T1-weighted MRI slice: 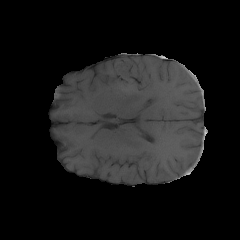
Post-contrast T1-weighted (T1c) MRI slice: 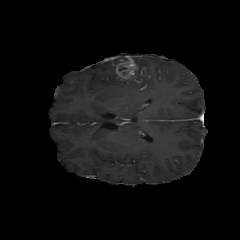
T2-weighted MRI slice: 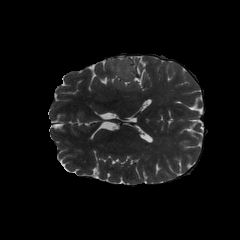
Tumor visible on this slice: yes